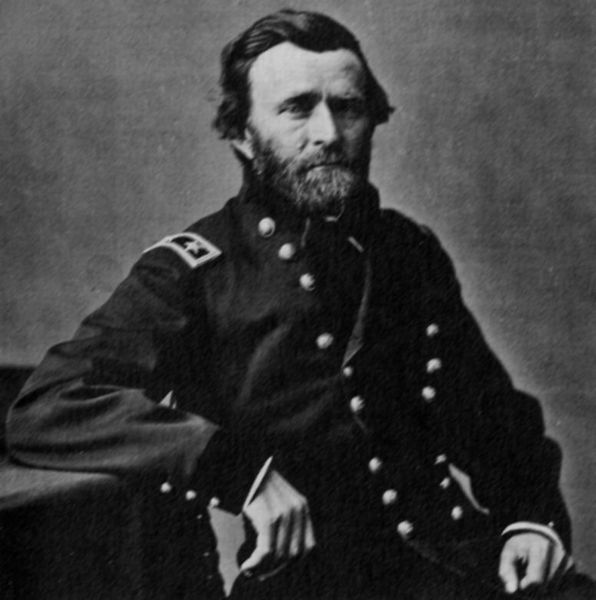
Titel: Eines der Porträts von Grant
Künstler: Mathew B. Brady
Schlagwörter: dunkel, hand, mann, weiß, sitzen, finger, frisur, geste, grau, hintergrund, mund, nase, ohr, schwarz, stirn, stuhl, tisch, zimmer, blick, alt, anzug, bart, jacke, arm, augen, falten, gesicht, kragen, trauer, vollbart, bildnis, herr, hände, portrait, porträt, tischtuch, haare, sitzend, knopf, schulter, schultern, alter mann, amerika, inszenierung, rang, krieg, streng, allein, ellenbogen, knöpfe, kniestück, revers, foto, fotografie, photographie, kante, offen, stern, schulterblatt, schwarzweiss, sterne, militär, uniform, soldat, abzeichen, manschetten, offizier, geheimratsecken, photo, entspannt, verschwommen, dunke, general, anlehnen, aufnahme, auflehnen, verschattet, südstaaten, bürgerkrieg, aufgelehnt, schulterpolster, epaulette, fotogtafie, zweireiher, portraitfotografie, amerikaner, sterin, manschettenknöpfe, nordstaaten, spitze nase, us bürgerkrieg, sitzer